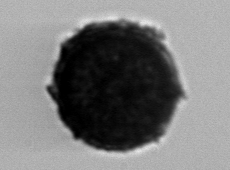
Label: Thalassiosira